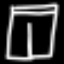
Label: pants